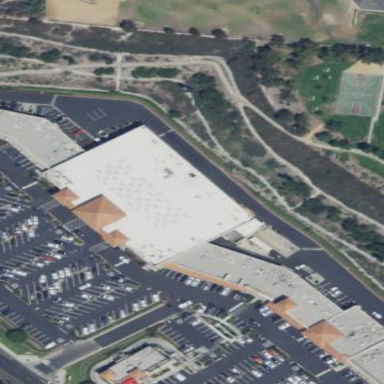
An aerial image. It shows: Supermarket located in building.